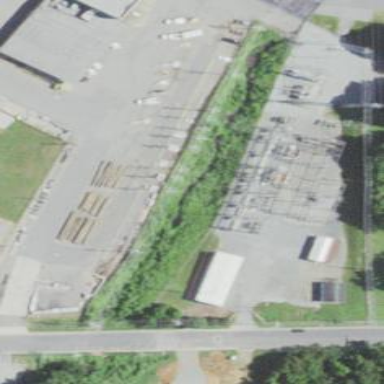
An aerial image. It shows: Distribution substation surrounded by fence.